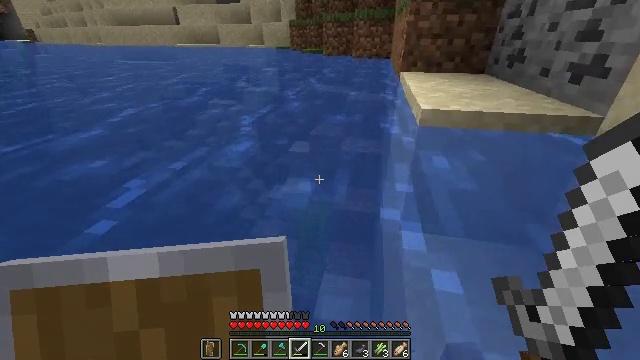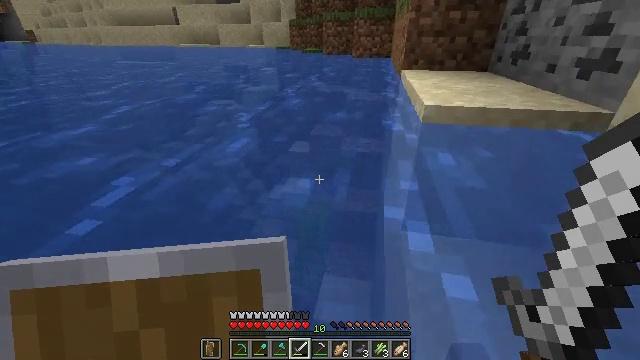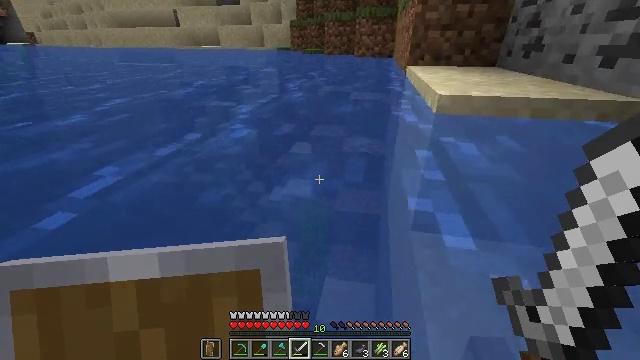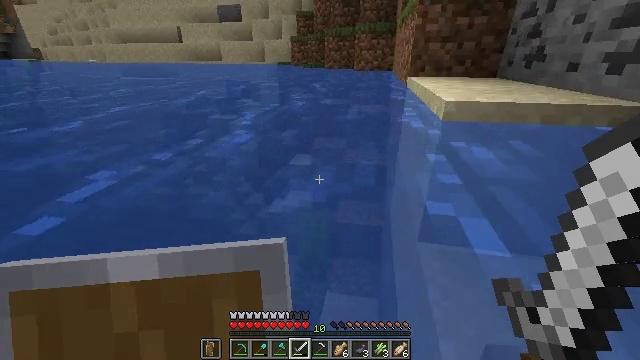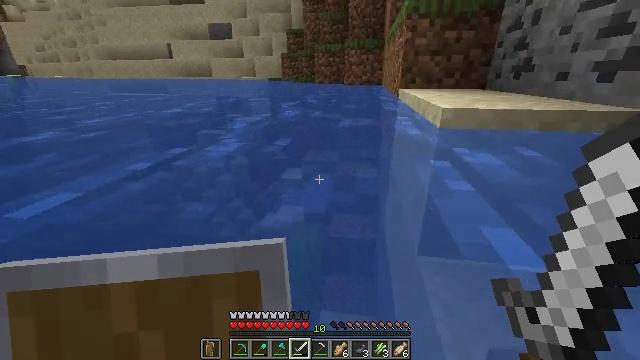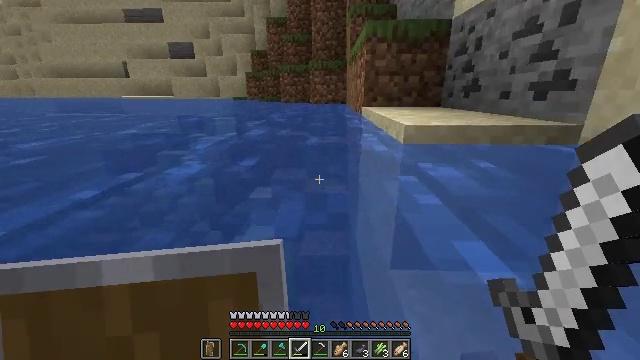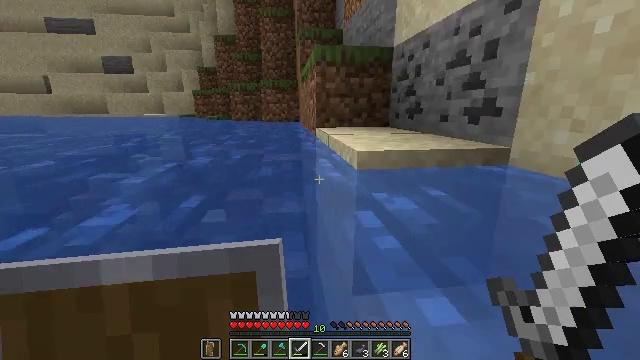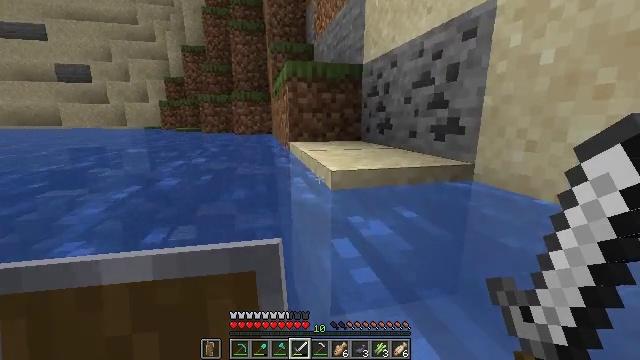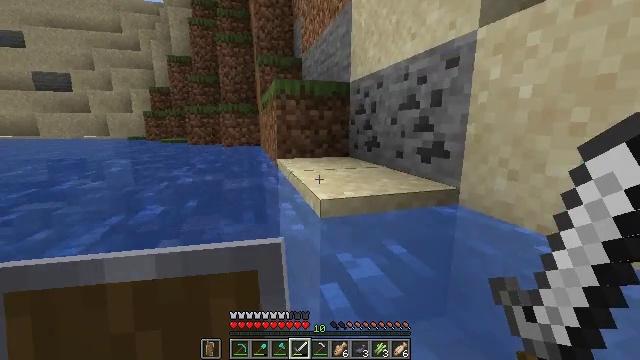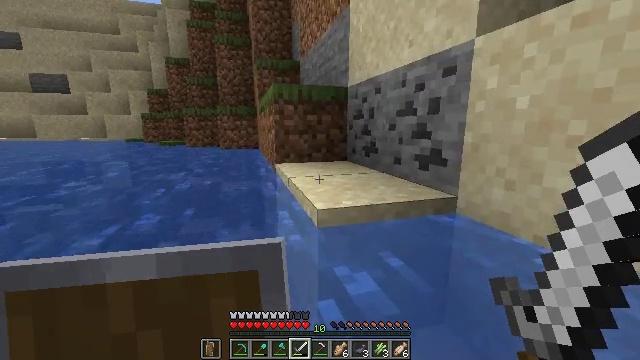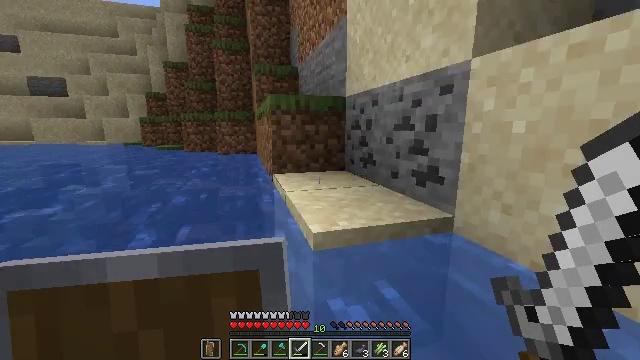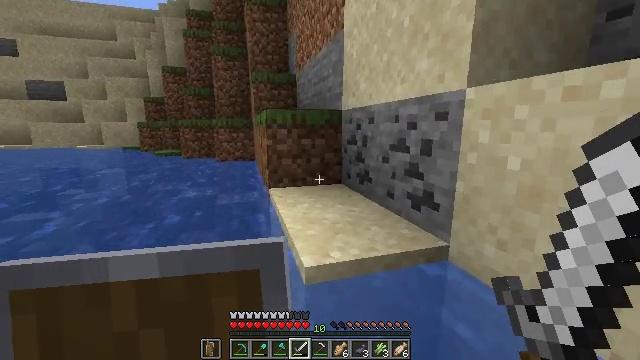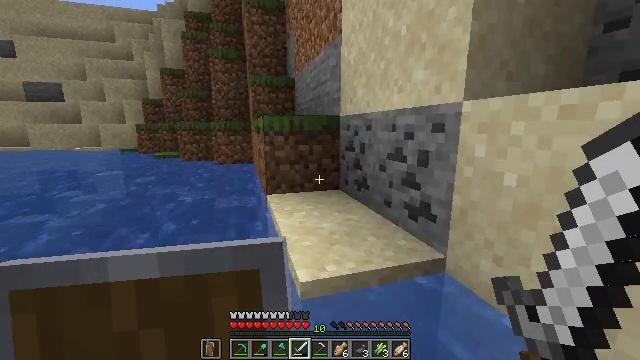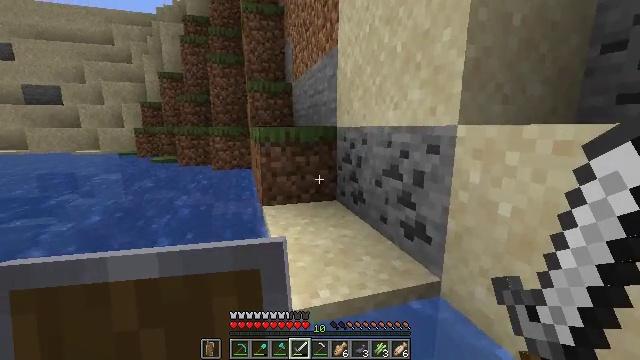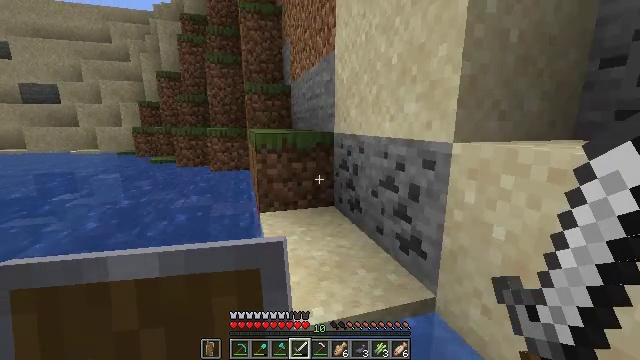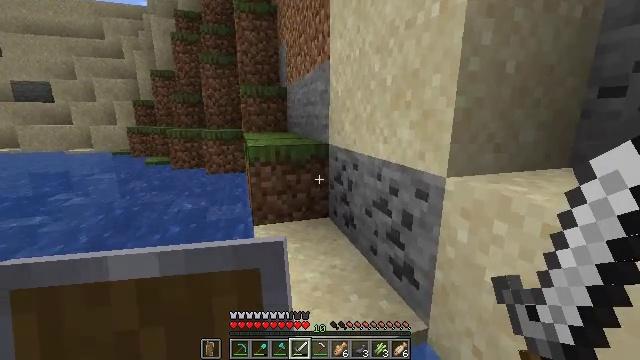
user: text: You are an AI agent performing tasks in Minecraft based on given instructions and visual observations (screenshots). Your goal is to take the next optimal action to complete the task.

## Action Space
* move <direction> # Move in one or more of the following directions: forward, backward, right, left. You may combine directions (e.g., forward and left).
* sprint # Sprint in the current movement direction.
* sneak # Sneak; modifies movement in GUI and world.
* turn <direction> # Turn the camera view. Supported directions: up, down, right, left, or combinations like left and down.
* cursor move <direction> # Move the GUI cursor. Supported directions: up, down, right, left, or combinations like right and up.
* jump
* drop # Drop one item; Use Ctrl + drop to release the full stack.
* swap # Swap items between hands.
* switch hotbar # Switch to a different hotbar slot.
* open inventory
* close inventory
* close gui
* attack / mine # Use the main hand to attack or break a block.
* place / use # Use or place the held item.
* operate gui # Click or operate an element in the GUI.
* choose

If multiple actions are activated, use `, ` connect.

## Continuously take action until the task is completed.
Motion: motion action
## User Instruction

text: Collect sand to make glass.
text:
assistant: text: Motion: move forward and move right
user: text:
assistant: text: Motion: move forward and move right
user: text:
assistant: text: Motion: move forward and move right, turn up
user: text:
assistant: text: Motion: move forward and move right, turn right and up, jump
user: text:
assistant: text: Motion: move forward and move right, turn right and up, jump
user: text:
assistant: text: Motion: move forward and move right, turn right and up, jump
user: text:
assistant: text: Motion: move forward and move right, turn right and up, jump
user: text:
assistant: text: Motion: move forward and move right, turn right and up, jump
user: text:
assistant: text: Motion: move forward and move right, jump
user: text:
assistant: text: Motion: move forward and move right, jump
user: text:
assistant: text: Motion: move forward and move right, jump
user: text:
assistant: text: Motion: move forward and move right, jump
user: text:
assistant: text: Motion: move forward and move right, jump
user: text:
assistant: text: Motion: move forward, jump
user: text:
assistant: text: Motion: move forward, turn down, jump
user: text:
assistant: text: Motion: move forward, turn down, jump
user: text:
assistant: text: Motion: move forward, turn right and down, jump
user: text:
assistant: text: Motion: move forward, turn right, jump
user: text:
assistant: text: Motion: move forward, turn right, jump
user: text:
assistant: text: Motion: move forward
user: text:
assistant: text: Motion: move forward
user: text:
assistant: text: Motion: move forward
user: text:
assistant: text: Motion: move forward
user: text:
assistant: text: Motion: move forward, turn left, switch to hotbar 1
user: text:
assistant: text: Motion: move forward, switch to hotbar 1
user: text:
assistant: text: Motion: move forward, switch to hotbar 1
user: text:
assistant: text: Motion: move forward, turn right, switch to hotbar 1
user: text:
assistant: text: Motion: move forward, turn right, switch to hotbar 1
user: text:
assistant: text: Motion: turn right
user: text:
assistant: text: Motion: turn right